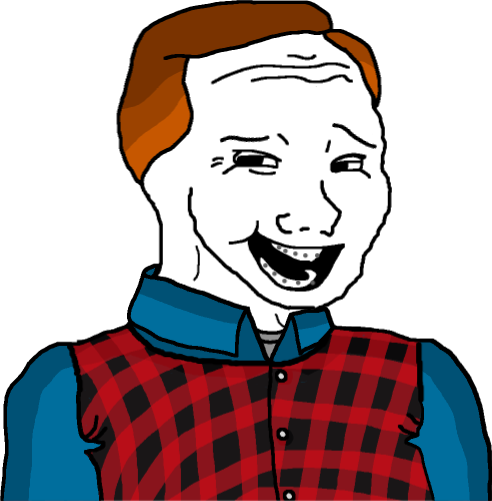
Label: 5_Smugjak